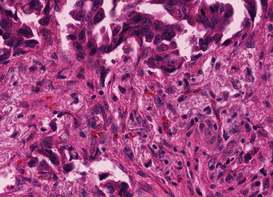
Tumor epithelial tissue: yes
Tumor-associated stroma tissue: yes
Normal tissue: no